Question: Im using <URL> for my tag function and save value to DB.
Using jquery how to set 'myTags' required and at least one tag else not able to proceed/save. Reason is '<li>' and '<input>' are auto generate.
'''
<ul id="myTags" name="myTags"></ul>
'''
'''
$("#myTags").tagit({
fieldName: "tags[]"
});
'''

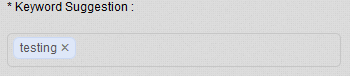
Answer: <URL>
On form submit, count the tags and 'return false' if data is not valid. Use <URL> to get the list of tags:
'''
var $tags = $("#myTags");
$tags.tagit({
fieldName: "tags[]"
});
$("form").on("submit", function () {
if (!$tags.tagit("assignedTags").length) {
alert("Tags are mandatory");
return false;
}
alert("Valid data");
});
'''
<URL>